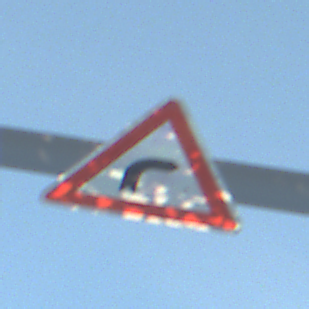
Verkehrszeichen: KurveRechts
Umgebung: Outdoor, Nature
Tageszeit: SunriseSunset
Wetter: Clear
Licht: Natural
Jahreszeit: Winter
Kontrast: LowContrast